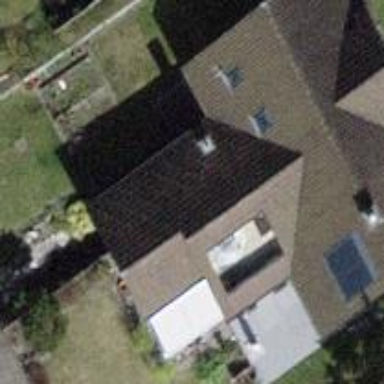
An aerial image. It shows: Building with tile roof.